Interaction volume radius: 5 \u00c5
Interaction volume height: 45 \u00c5
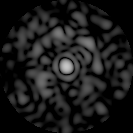
Disorder parameter: 0.821